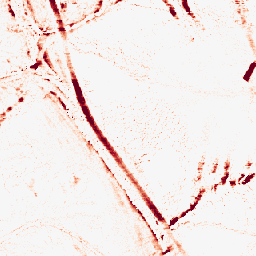
Category: morphological
Decomposition family: morphological_ellipse
Decomposition parameters: operation: opening
width: 5
height: 10
Upsampling method: nearest
Upsampling parameters: scale: 8
Upsampling scale: 8